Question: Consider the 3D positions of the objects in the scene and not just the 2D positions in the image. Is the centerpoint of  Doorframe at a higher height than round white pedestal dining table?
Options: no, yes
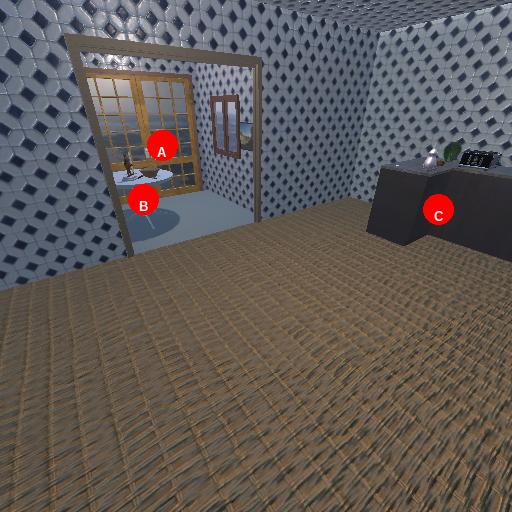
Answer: no